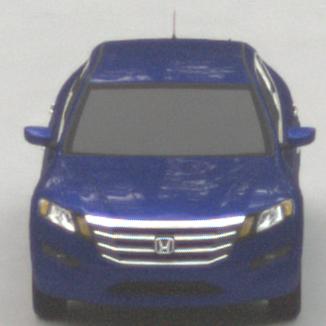
Make: Honda
Model: Crosstour
Detailed model: -
Model produced from: 2009
Model produced until: 2012
Doors: 4
Color: blue
Road condition: dry road
Daytime: sunrise or sunset
Contrast: medium contrast